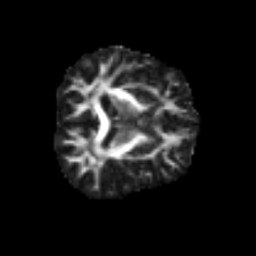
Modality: FA
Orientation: axial
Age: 55
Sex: male
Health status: ill
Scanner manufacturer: siemens
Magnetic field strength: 3 T
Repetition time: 8.7 s
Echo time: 0.11 s